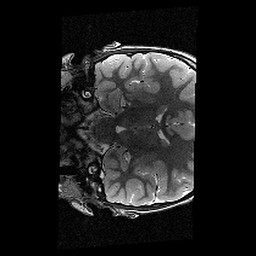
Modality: T2w
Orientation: coronal
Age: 9
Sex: female
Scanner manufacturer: siemens
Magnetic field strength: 3 T
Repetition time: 9.23 s
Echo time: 0.067 s